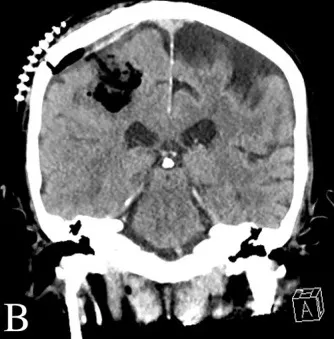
Post-operative imaging. (A,B) Post-operative CT Head demonstrated expected post-operative changes without evidence of acute pathology.
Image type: radiology (ct)